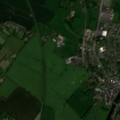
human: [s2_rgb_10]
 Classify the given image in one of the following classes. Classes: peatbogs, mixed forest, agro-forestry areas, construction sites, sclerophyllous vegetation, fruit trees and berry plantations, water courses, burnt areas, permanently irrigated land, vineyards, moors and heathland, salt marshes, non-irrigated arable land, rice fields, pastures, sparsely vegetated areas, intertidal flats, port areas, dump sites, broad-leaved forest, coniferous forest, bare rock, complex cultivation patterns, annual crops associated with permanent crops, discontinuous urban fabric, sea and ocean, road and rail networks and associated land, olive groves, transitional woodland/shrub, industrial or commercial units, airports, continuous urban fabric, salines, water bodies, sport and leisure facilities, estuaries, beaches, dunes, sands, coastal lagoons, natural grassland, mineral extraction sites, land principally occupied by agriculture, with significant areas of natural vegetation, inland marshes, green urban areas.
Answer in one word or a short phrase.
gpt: discontinuous urban fabric, non-irrigated arable land, pastures